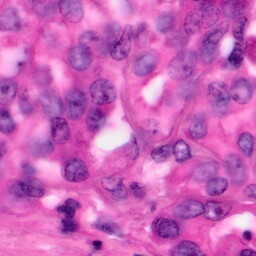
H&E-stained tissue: Pancreatic